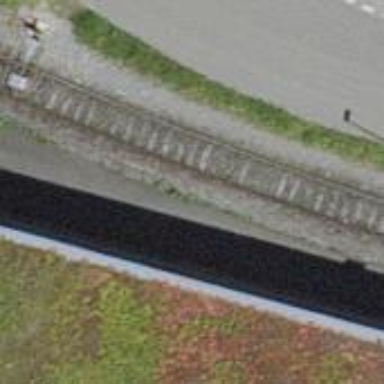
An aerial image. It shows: Railway switch.